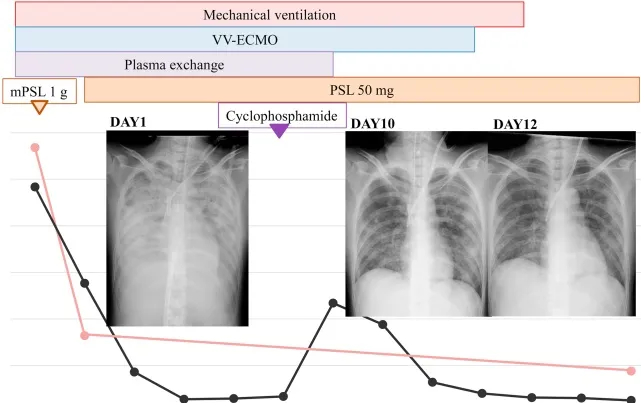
Clinical course. CRP = C-reactive protein; mPSL = methylprednisolone; PSL = prednisolone; PR3 = anti-proteinase-3; VV-ECMO = venovenous extracorporeal membrane oxygenation.
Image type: radiology (x_ray)